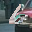
Label: 6